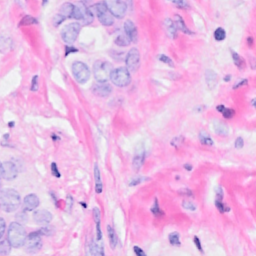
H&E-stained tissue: Breast